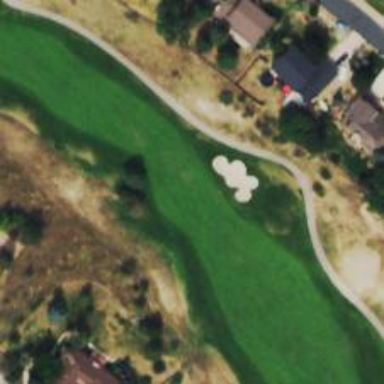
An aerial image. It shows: Golf hole.